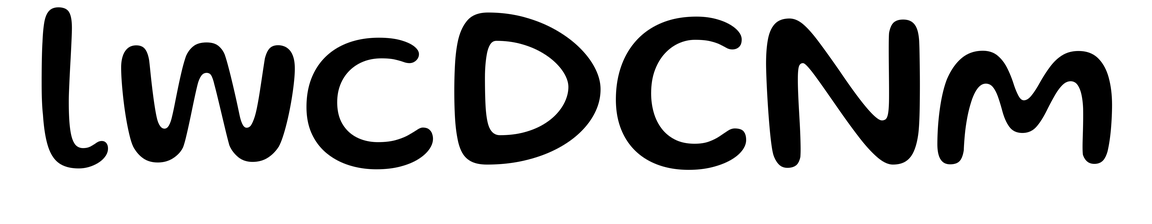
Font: Gluten_Regular